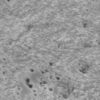
Label: not_dusty